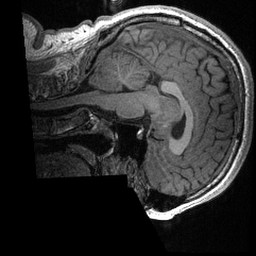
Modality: T1w
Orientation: sagittal
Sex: male
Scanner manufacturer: ge
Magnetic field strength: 3 T
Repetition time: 0.0064 s
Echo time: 0.00281 s